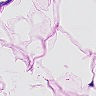
Metastatic tissue present: no